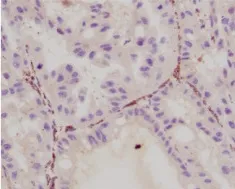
Pathological findings of nephrectomy specimen. Immunohistochemistry of fumarate hydratase. X200).
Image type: pathology (immunostaining)